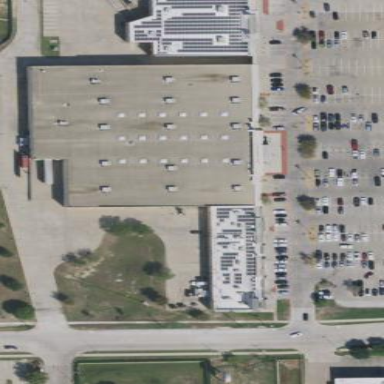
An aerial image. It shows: Retail building.